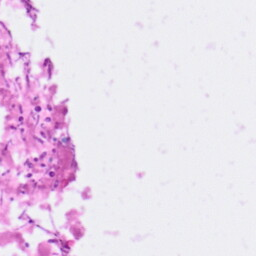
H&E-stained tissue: Pancreatic